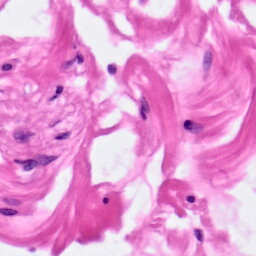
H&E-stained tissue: Pancreatic